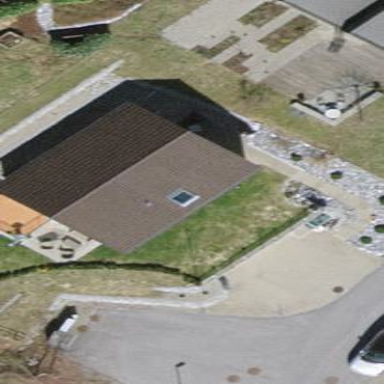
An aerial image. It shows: Garage.